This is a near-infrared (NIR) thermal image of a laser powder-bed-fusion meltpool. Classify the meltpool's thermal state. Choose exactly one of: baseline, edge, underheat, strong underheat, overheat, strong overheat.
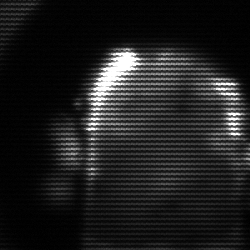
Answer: baseline